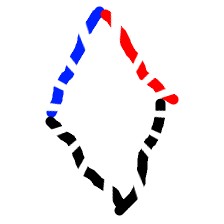
Shape: rhombus